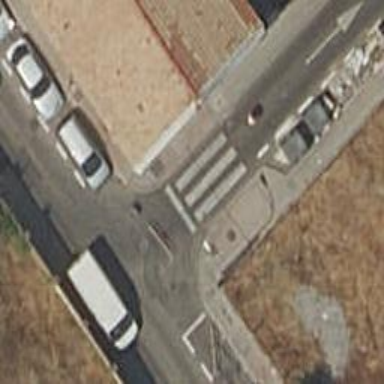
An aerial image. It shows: Uncontrolled zebra crossing on the road.